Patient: sex M, age 42
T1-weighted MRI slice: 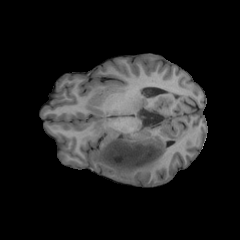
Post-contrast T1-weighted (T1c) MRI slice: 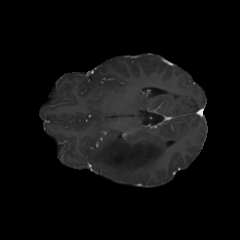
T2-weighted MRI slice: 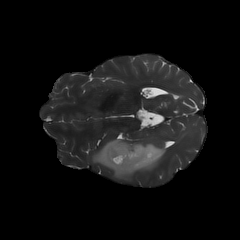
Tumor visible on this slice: yes
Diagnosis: Astrocytoma, IDH-mutant
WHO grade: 2